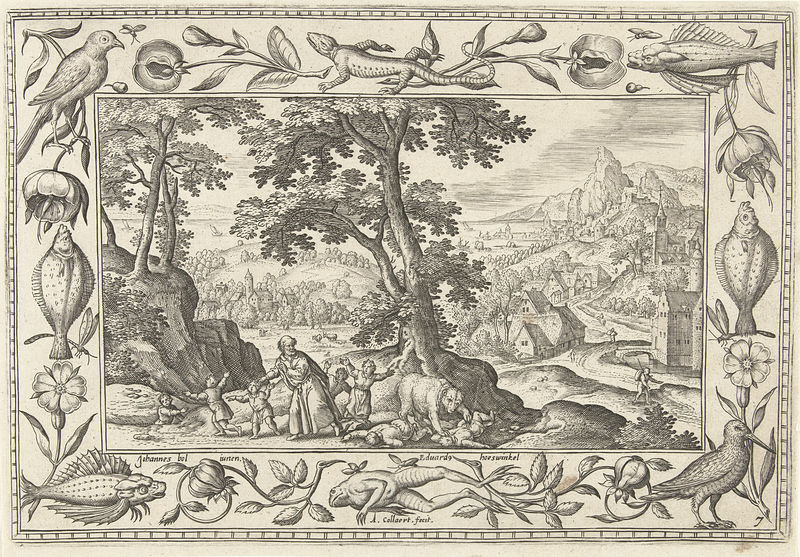
Titel: Elisa vervloekt vervelende kinderen
Künstler: Adriaen Collaert
Standort: Amsterdam
Institution: Rijksmuseum
Schlagwörter: baum, mann, vogel, bäume, landschaft, menschen, stadt, blume, blumen, grau, tier, tiere, ornament, tod, natur, vögel, zweige, mutter, pflanzen, kinder, berge, burg, stich, bär, frosch, fische, eidechse, butt, flunder, naturwissenschaft, vogeö